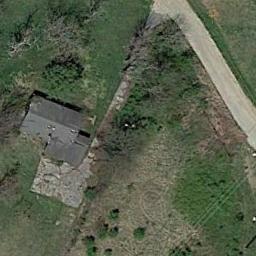
Label: residential